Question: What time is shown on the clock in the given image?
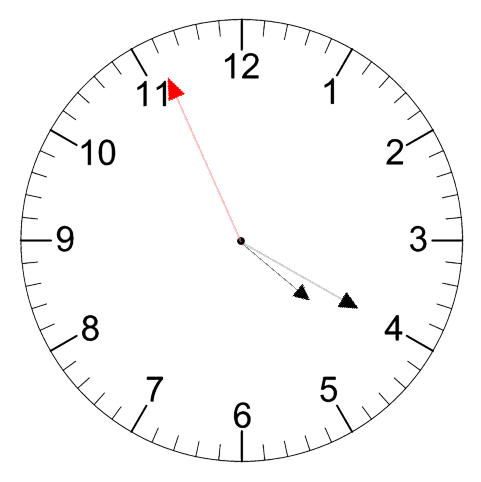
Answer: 04:19:56